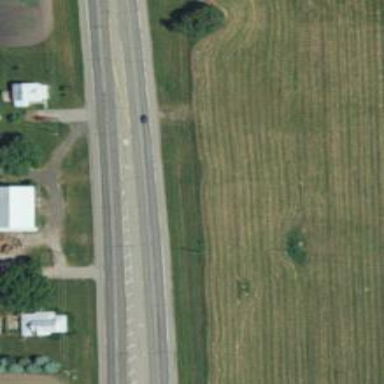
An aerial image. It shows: Trunk highway.